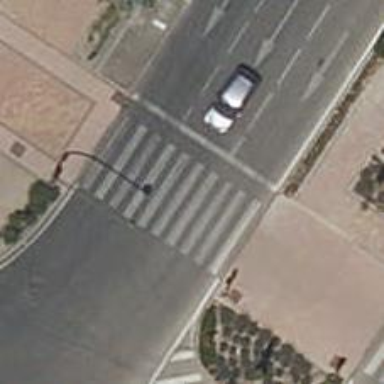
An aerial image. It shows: Zebra crossing on the road.